Question: I want to design this JTable.

The goal is the user to be able to edit the cells by double clicking on them. Any changes should be able to be saved and stored on a database later.
My code is the following:
'''
public class BirthGUI extends JFrame implements TableModelListener {
//..//
//-------------------- BIRTH TABLE --------------------
table = new JTable();
table.setModel(myModel);
myModel.reloadBirthJTable();
table.getColumnModel().getColumn(0).setPreferredWidth(100);
table.getColumnModel().getColumn(1).setPreferredWidth(80);
table.getColumnModel().getColumn(2).setPreferredWidth(115);
table.setRowHeight(20);
JScrollPane scroller = new JScrollPane(table );
table.setBounds(49, 85, 295, 374);
table.getModel().addTableModelListener(this);
panel.add(scroller,BorderLayout.CENTER);
@Override
public void tableChanged(TableModelEvent e) {
System.out.println("TableModelEvent triggered!");
int row = e.getFirstRow();
int column = e.getColumn();
Object test = myModel.getValueAt(row, column);
System.out.println("row: " + row + " column: " + column);
System.out.println(test.toString());
}
'''
and my TableModel:
'''
public class BirthTableModel extends DefaultTableModel {
private String[] columnNames = {"Date", "Children", "Complications/Comments"}; //column header labels
private Object[][] data = new Object[20][3];
private List<Birth> list;
public void reloadBirthJTable() {
System.out.println("loading birth table..");
for(int i=0; i<20; i++){
data[i][0] = "";
data[i][1] = "";
data[i][2] = "";
this.addRow(data);
}
}
public void clearJTable() {
this.setRowCount(0);
}
@Override
public void addRow(Object[] arg0) {
// TODO Auto-generated method stub
super.addRow(arg0);
}
public String getColumnName(int col) {
return columnNames[col];
}
public Object getValueAt(int row, int col) {
return data[row][col];
}
public Class getColumnClass(int c) {
for(int rowIndex = 0; rowIndex < getRowCount(); rowIndex++) {
Object[] row = data[rowIndex];
if (row[c] != null) {
return getValueAt(rowIndex, c).getClass();
}
}
return String.class;
}
@Override
public int getColumnCount() {
return columnNames.length;
}
@Override
public boolean isCellEditable(int row, int col) {
return true;
}
}
'''
The problem is that while the cells are editable after I double click on them and the tableChanged() is triggered, any change I make to them is deleted as soon the cell loses focus...
My output while modifying cells is this:
'''
loading birth table..
TableModelEvent triggered!
row: 1 column: 0
TableModelEvent triggered!
row: 0 column: 0
'''
so 'test' seems to be empty..
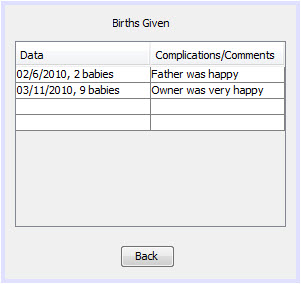
Answer: Recommendations:
- - - 'fire***(...)'- - 'addRow(...)'-
An example of what I mean by AbstractTableModel:
'''
import java.util.ArrayList;
import java.util.Date;
import java.util.List;
import javax.swing.JOptionPane;
import javax.swing.JScrollPane;
import javax.swing.JTable;
import javax.swing.table.*;
public class TestTableModel {
public static void main(String[] args) {
BirthTableModel2 dm2 = new BirthTableModel2();
JTable table = new JTable(dm2);
JOptionPane.showMessageDialog(null, new JScrollPane(table));
dm2.reloadBirthJTable();
JOptionPane.showMessageDialog(null, new JScrollPane(table));
}
}
// I had to guess at this class
class Birth {
private Date date;
private String children;
private String comments;
public Birth(Date date, String children, String comments) {
this.date = date;
this.children = children;
this.comments = comments;
}
public Date getDate() {
return date;
}
public String getChildren() {
return children;
}
public String getComments() {
return comments;
}
public void setDate(Date date) {
this.date = date;
}
public void setChildren(String children) {
this.children = children;
}
public void setComments(String comments) {
this.comments = comments;
}
}
@SuppressWarnings("serial")
class BirthTableModel2 extends AbstractTableModel {
public final static String[] COLUMN_NAMES = { "Date", "Children",
"Complications/Comments" }; // column header labels
private List<Birth> birthList = new ArrayList<>();
@Override
public Class<?> getColumnClass(int columnIndex) {
if (columnIndex == 0) {
return Date.class;
}
return super.getColumnClass(columnIndex);
}
@Override
public int getColumnCount() {
return COLUMN_NAMES.length;
}
@Override
public String getColumnName(int column) {
return COLUMN_NAMES[column];
}
@Override
public int getRowCount() {
return birthList.size();
}
public void reloadBirthJTable() {
System.out.println("loading birth table..");
clearModel();
for (int i = 0; i < 20; i++) {
addRow();
}
}
public void clearModel() {
birthList.clear();
fireTableDataChanged();
}
public void addRow() {
birthList.add(new Birth(null, "", ""));
fireTableRowsInserted(getRowCount() - 1, getRowCount() - 1);
}
@Override
public boolean isCellEditable(int rowIndex, int columnIndex) {
return true;
}
@Override
public Object getValueAt(int rowIndex, int colIndex) {
if (rowIndex < 0 || rowIndex >= getRowCount()) {
// throw exception
}
if (colIndex < 0 || colIndex >= getColumnCount()) {
// throw exception
}
Birth birth = birthList.get(rowIndex);
switch (colIndex) {
case 0:
return birth.getDate();
case 1:
return birth.getChildren();
case 2:
return birth.getComments();
}
return null;
}
@Override
public void setValueAt(Object aValue, int rowIndex, int colIndex) {
if (rowIndex < 0 || rowIndex >= getRowCount()) {
// throw exception
}
if (colIndex < 0 || colIndex >= getColumnCount()) {
// throw exception
}
Birth birth = birthList.get(rowIndex);
switch (colIndex) {
case 0:
birth.setDate((Date)aValue);
break;
case 1:
birth.setChildren(aValue.toString());
break;
case 2:
birth.setComments(aValue.toString());
}
fireTableRowsUpdated(rowIndex, rowIndex);
}
}
'''